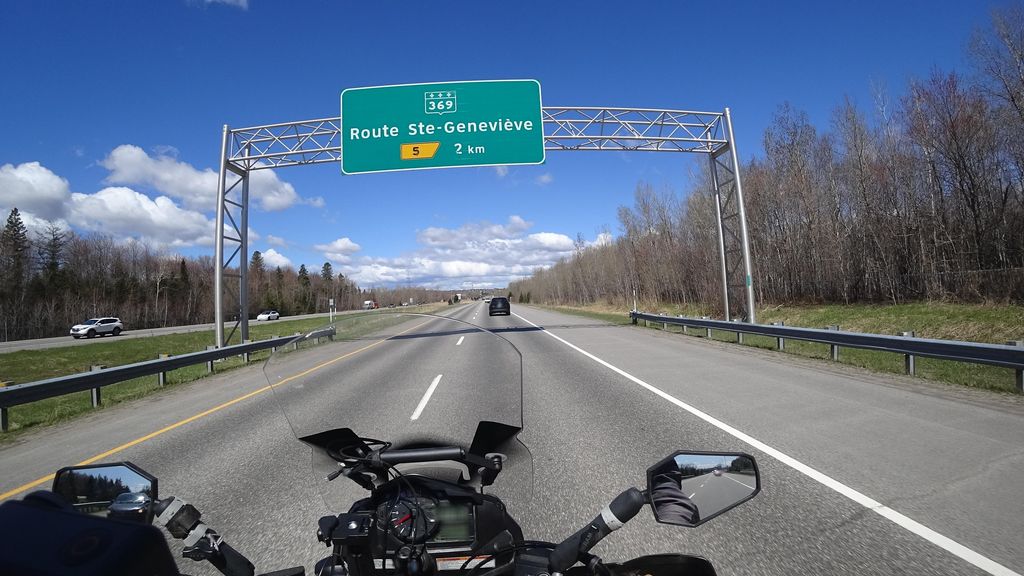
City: quebec_city